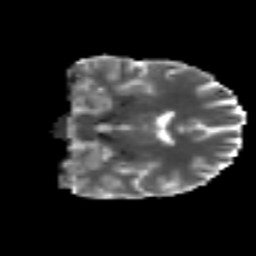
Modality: MD
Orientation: coronal
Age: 43
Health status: ill
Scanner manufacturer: philips
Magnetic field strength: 3 T
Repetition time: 9 s
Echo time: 0.127 s